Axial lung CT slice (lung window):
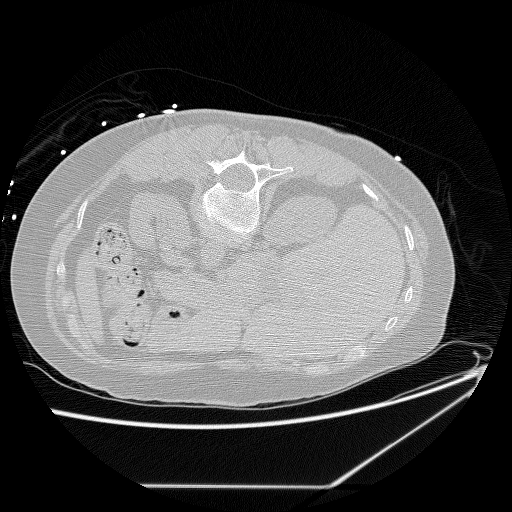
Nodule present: no